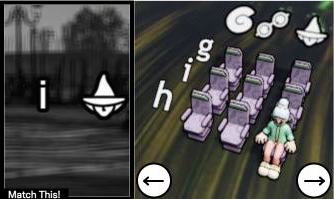
Task: seats
Answer: no